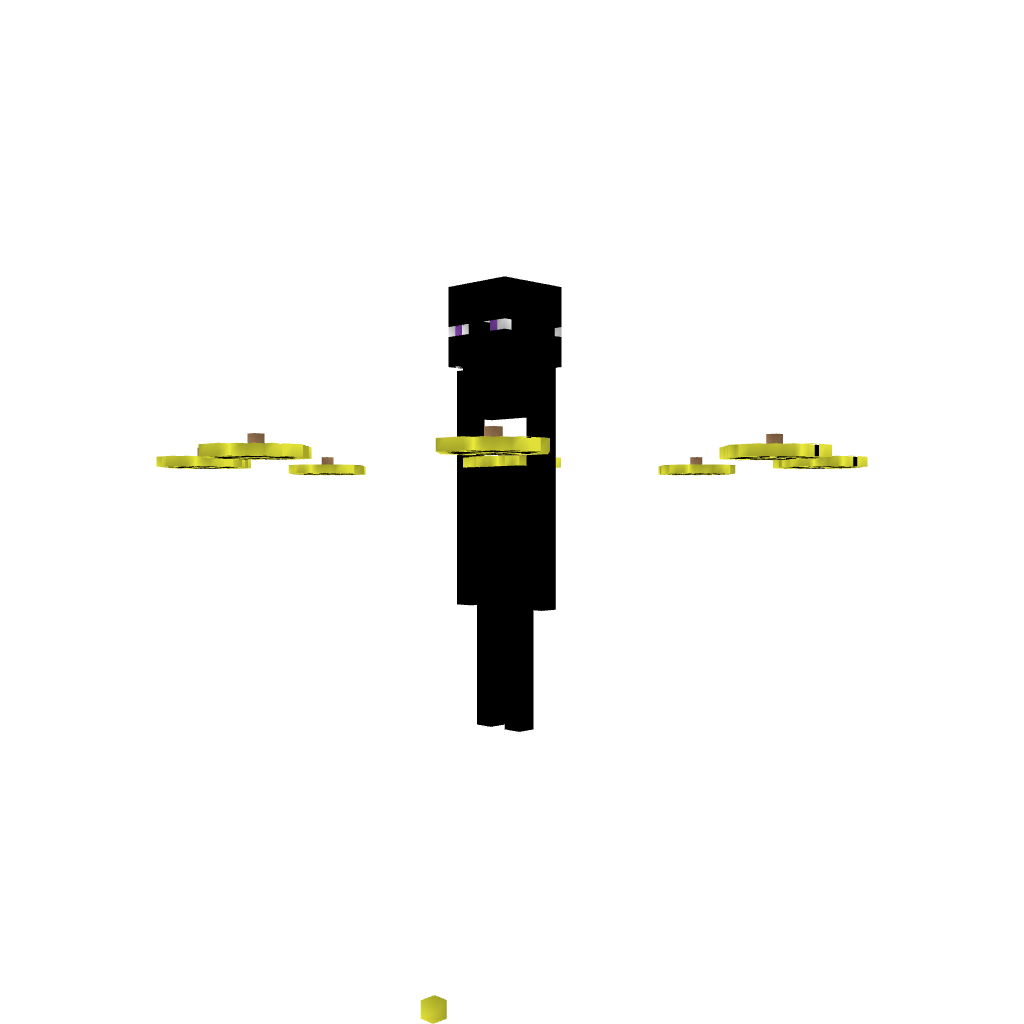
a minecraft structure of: OPenderman SkyWars scematic bad low quality